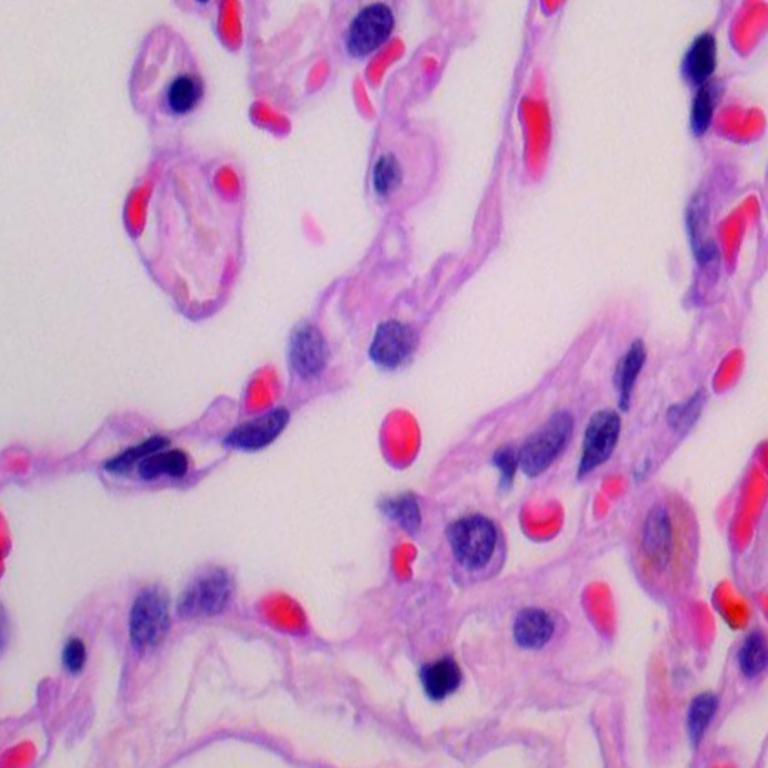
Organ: lung
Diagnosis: benign